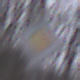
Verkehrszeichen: Vorfahrtsstrasse
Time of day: Midday
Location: Outdoor (Nature)
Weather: Overcast
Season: Autumn
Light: Natural